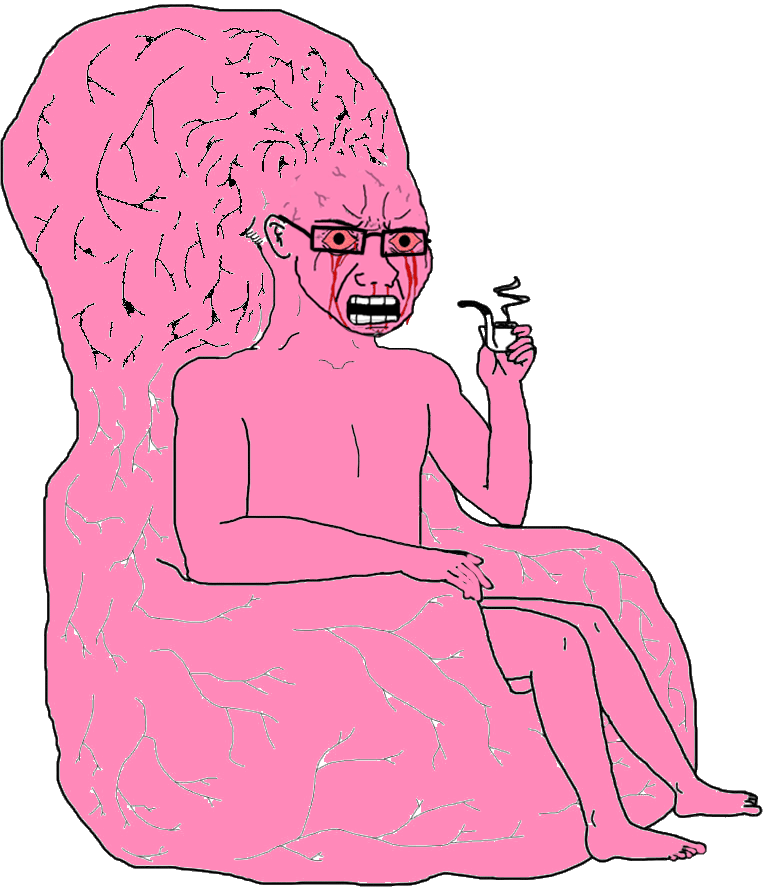
Label: 5_Rage